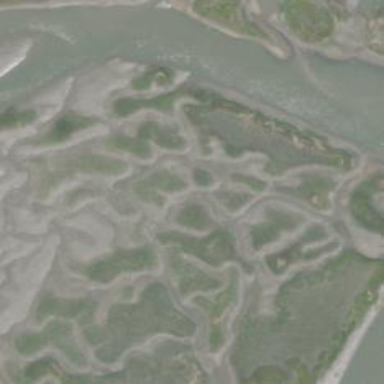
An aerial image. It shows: Marsh wetland with tidal influence.